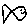
Label: fish